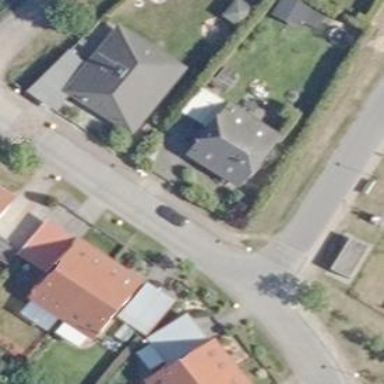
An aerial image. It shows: Simple and straightforward house.